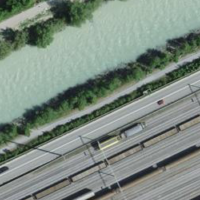
EUNIS habitat code: 57
Species observed at this site:
Echium vulgare